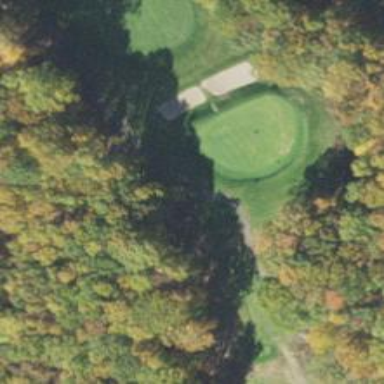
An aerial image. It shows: Golf tee.